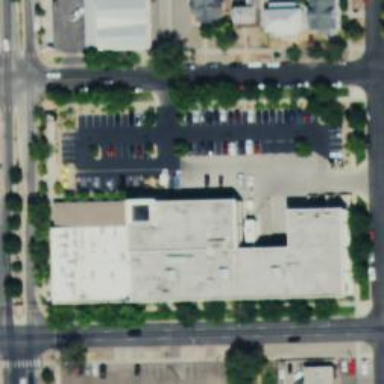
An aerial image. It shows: Parking space is available.